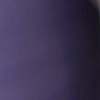
Label: space